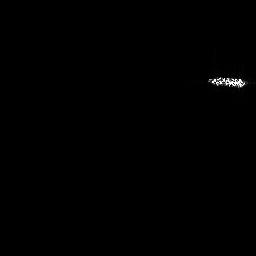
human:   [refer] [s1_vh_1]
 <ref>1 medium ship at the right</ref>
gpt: <box>[[79, 27, 96, 34, 0]]</box>